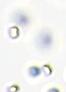
Label: Phaeocystis